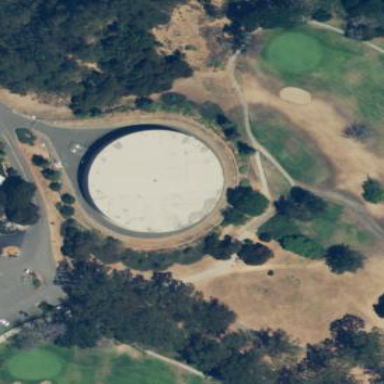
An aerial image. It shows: Storage tank building.